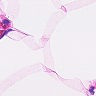
Metastatic tissue present: no